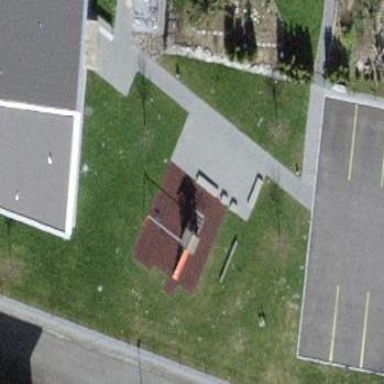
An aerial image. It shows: Playground area for leisure activities on the land.